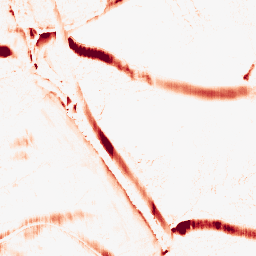
Category: morphological
Decomposition family: morphological_ellipse
Decomposition parameters: operation: opening
width: 20
height: 5
Upsampling method: regularized
Upsampling parameters: scale: 2
lambda_reg: 0.01
Upsampling scale: 2